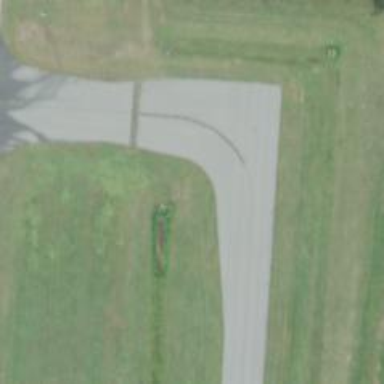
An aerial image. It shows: Asphalt taxiway in the airport.